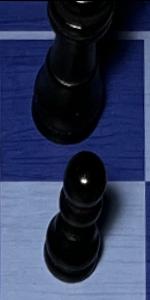
Label: Pawn_Black